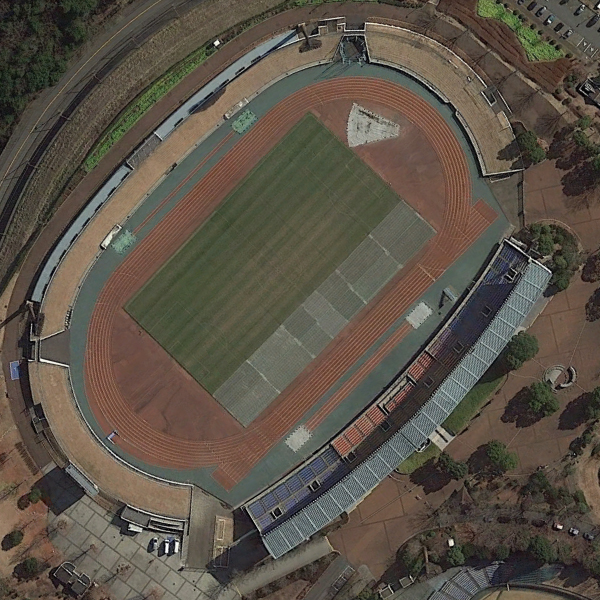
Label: Stadium